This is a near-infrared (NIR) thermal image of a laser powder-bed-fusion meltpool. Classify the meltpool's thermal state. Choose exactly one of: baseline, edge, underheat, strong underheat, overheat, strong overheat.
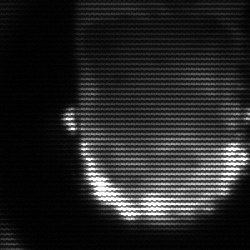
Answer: baseline